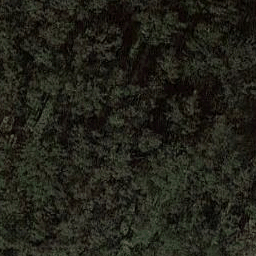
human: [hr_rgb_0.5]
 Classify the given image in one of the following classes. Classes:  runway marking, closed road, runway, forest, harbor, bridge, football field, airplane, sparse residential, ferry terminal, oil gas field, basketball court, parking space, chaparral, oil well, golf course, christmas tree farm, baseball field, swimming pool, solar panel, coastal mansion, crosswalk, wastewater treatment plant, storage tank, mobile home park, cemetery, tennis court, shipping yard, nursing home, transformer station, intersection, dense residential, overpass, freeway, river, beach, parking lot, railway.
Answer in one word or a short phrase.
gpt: forest